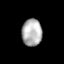
Tissue: lung
Cell type: Epithelial cells
Senescence score: 0.2094
Nuclear area (px): 533
Mean DAPI intensity: 177.869